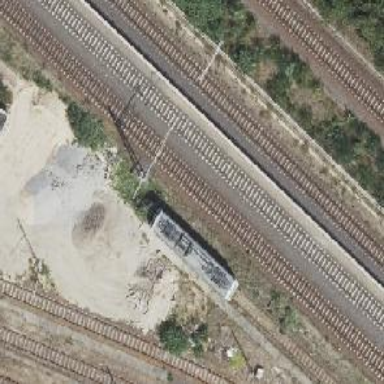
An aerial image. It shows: Railway yard.